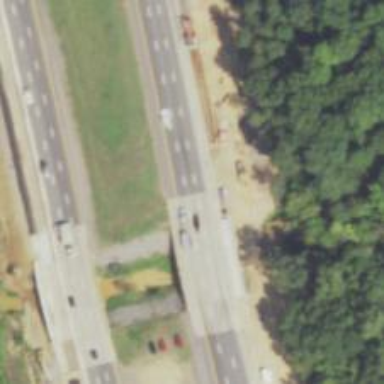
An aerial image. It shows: Beam-structured bridge on motorway.